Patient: sex F, age 53
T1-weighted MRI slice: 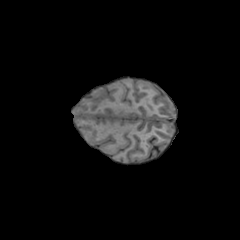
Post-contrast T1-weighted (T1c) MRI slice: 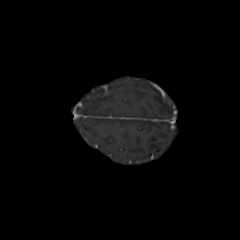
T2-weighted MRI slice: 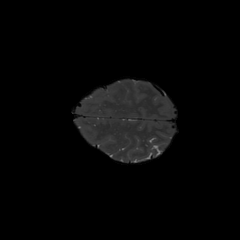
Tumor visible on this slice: no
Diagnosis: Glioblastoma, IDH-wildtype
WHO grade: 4